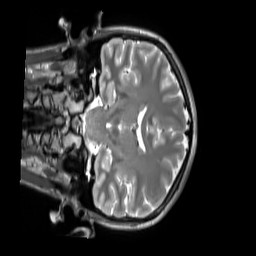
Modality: T2w
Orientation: coronal
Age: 23
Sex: female
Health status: ill
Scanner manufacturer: siemens
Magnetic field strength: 3 T
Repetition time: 2.8 s
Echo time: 0.326 s